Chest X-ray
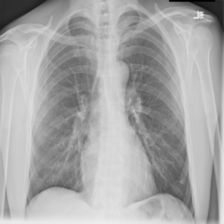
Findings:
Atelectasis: negative
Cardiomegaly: negative
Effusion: negative
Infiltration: negative
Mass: negative
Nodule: negative
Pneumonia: negative
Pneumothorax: negative
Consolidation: negative
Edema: negative
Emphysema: negative
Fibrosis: negative
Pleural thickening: negative
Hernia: negative